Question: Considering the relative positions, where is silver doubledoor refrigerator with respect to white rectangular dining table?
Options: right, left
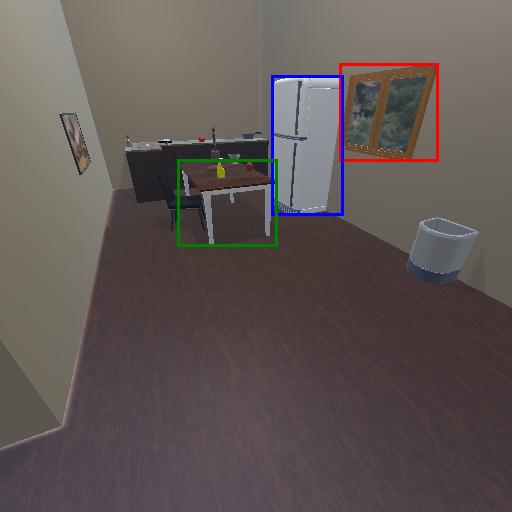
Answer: right